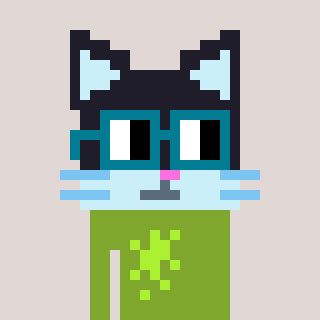
a pixel art character with square dark green glasses, a cat-shaped head and a slimegreen-colored body on a warm background